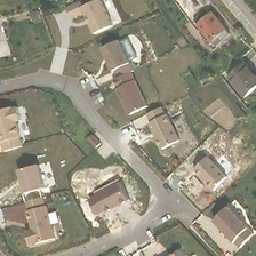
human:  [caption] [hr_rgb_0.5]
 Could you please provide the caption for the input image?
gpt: Several houses with orange roofs are in these blocks with dusty air.

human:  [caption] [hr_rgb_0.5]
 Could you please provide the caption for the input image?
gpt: Many buildings are close to several roads.

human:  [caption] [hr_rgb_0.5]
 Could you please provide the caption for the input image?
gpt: Many buildings are near several roads.

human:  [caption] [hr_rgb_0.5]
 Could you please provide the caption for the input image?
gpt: In these dusty streets, there are several houses with orange roofs.

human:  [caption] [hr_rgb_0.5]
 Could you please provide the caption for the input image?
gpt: Many buildings are close to different roads.